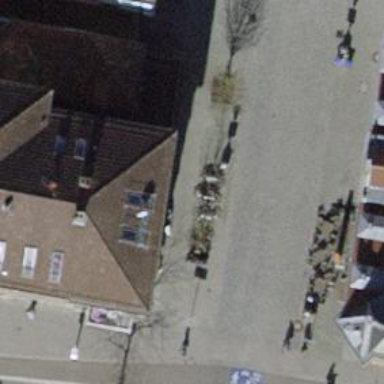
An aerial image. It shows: Bicycle parking area with stands.